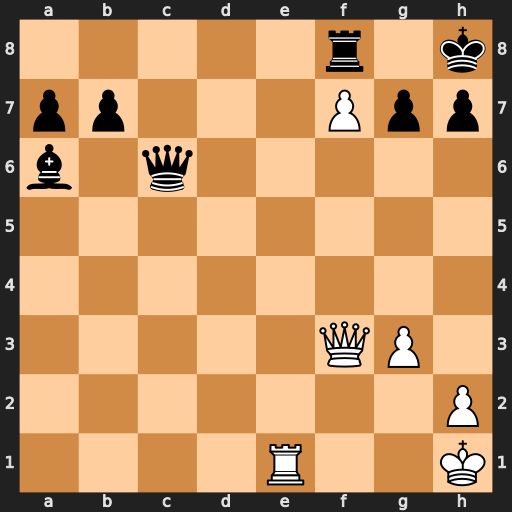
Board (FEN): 5r1k/pp3Ppp/b1q5/8/8/5QP1/7P/4R2K
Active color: w
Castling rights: -
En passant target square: -
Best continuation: Qxc6 bxc6 Re8 g5 Rxf8+